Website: lowes
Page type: account-dashboard
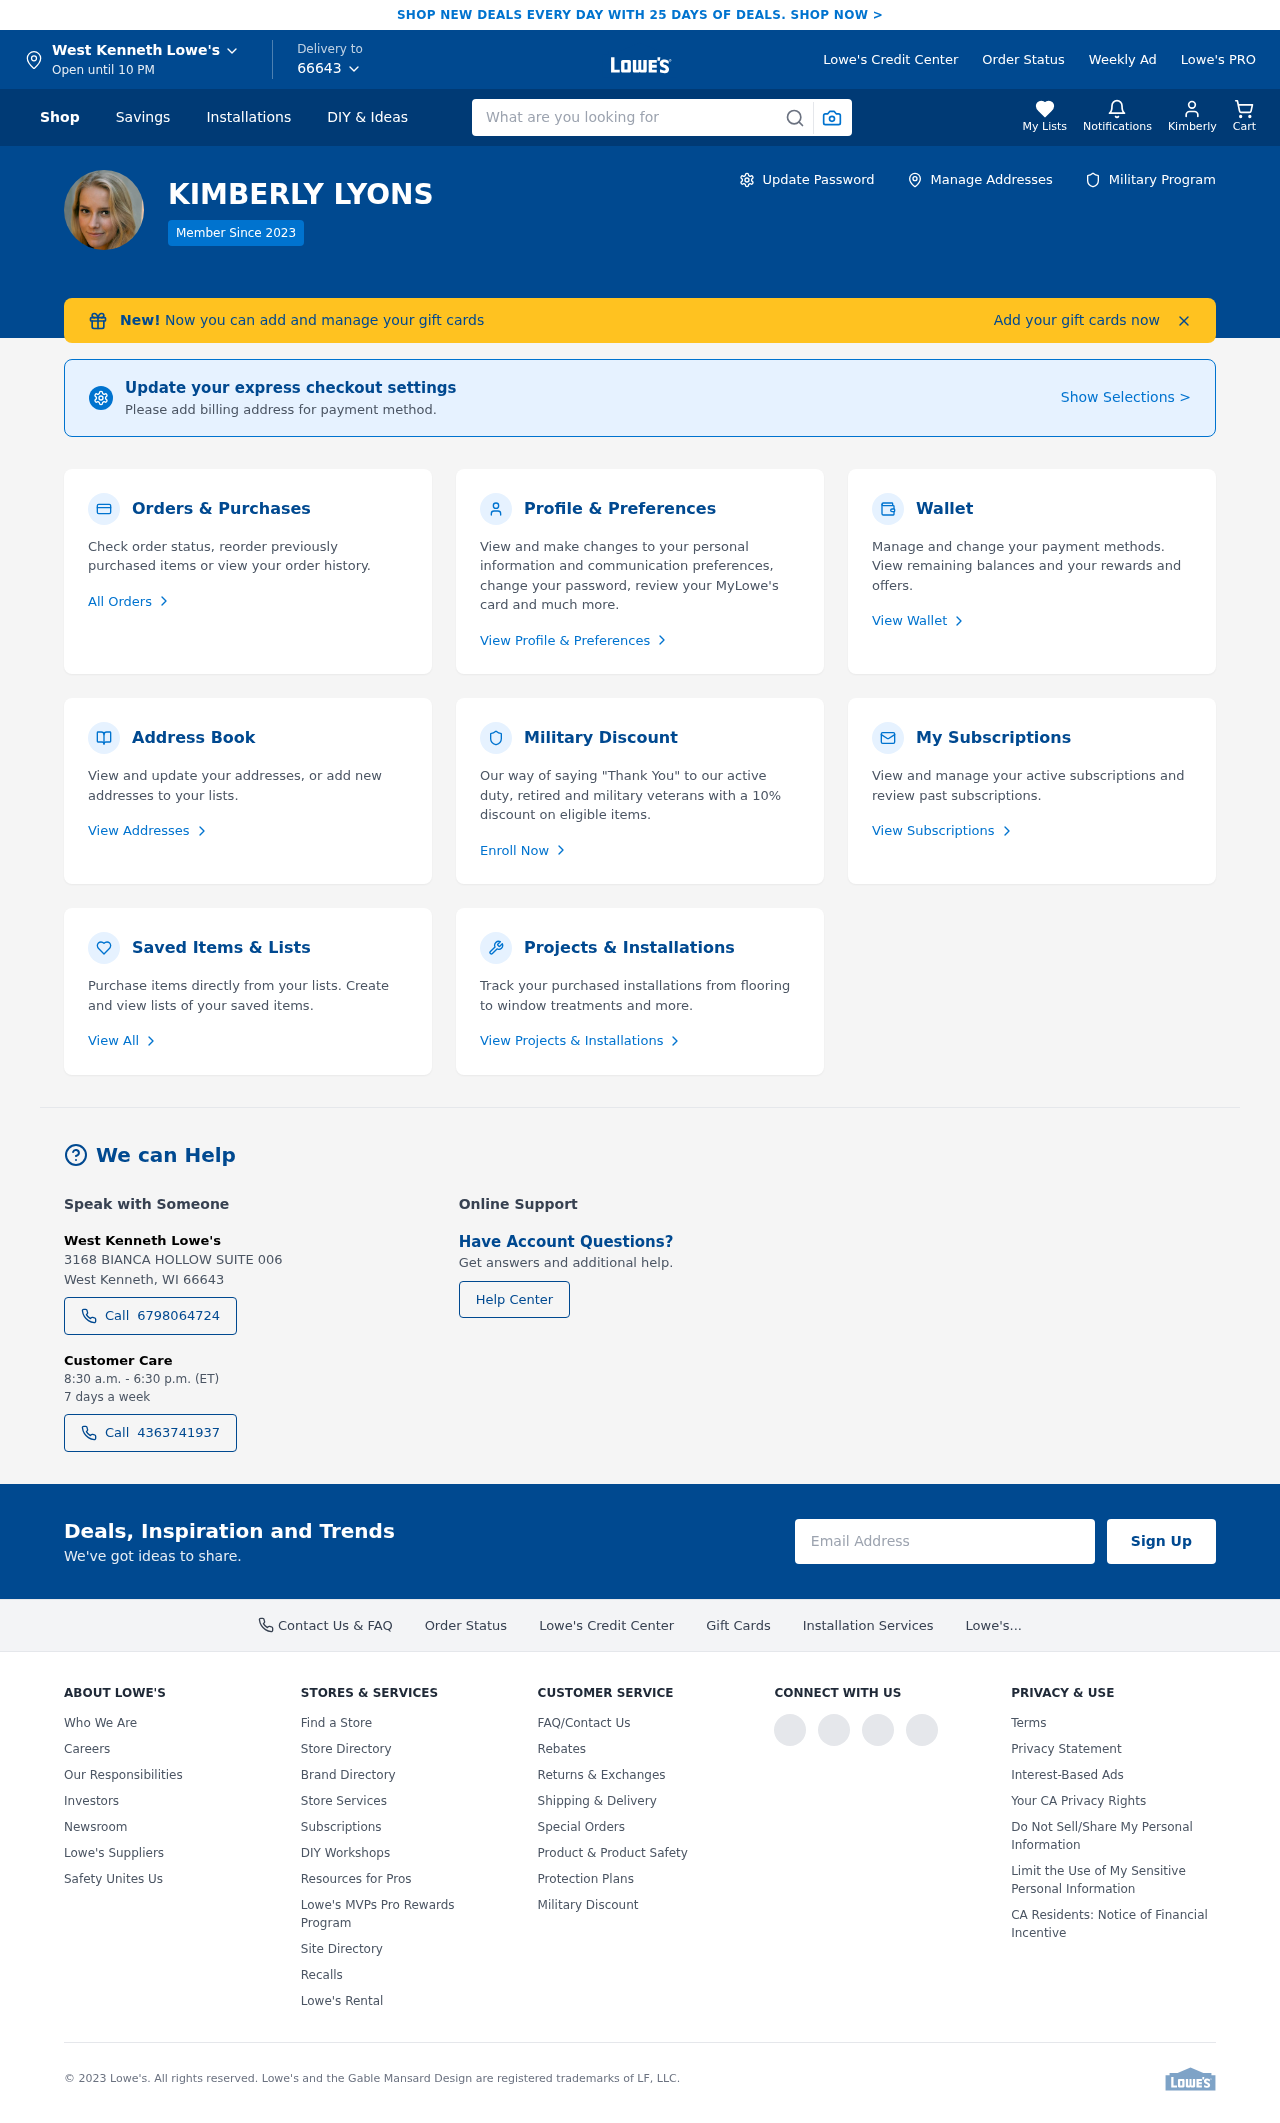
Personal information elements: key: PII_CITY
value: West Kenneth
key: PII_FIRSTNAME
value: Kimberly
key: PII_FULLNAME
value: KIMBERLY LYONS
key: PII_PHONE
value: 6798064724
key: PII_PHONE_ALT
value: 4363741937
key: PII_POSTCODE2
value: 66643
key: PII_CITY2
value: West Kenneth
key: PII_STREET2
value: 3168 BIANCA HOLLOW SUITE 006
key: PII_CITY_STATE_ZIP2
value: West Kenneth, WI 66643
Search elements: key: HEADER_SEARCH
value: What are you looking for